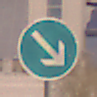
Verkehrszeichen: VorgeschriebeneVorbeifahrtRechts
Umgebung: Outdoor, Urban
Tageszeit: Night
Wetter: Overcast
Licht: Artificial
Jahreszeit: Winter
Kontrast: MediumContrast